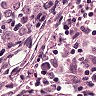
Metastatic tissue present: yes